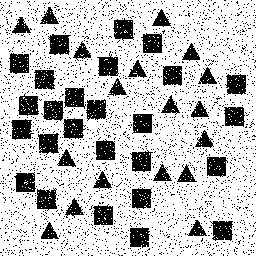
Squares: 26
Triangles: 18
Stars: 0
Total shapes: 44